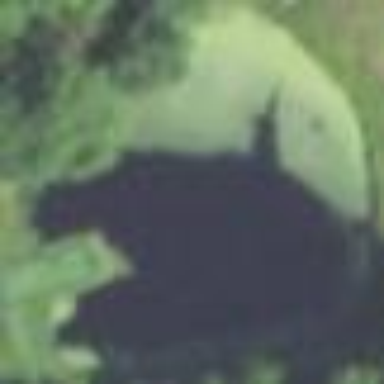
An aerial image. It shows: Water hazard in golf course. The hazard is natural water feature.